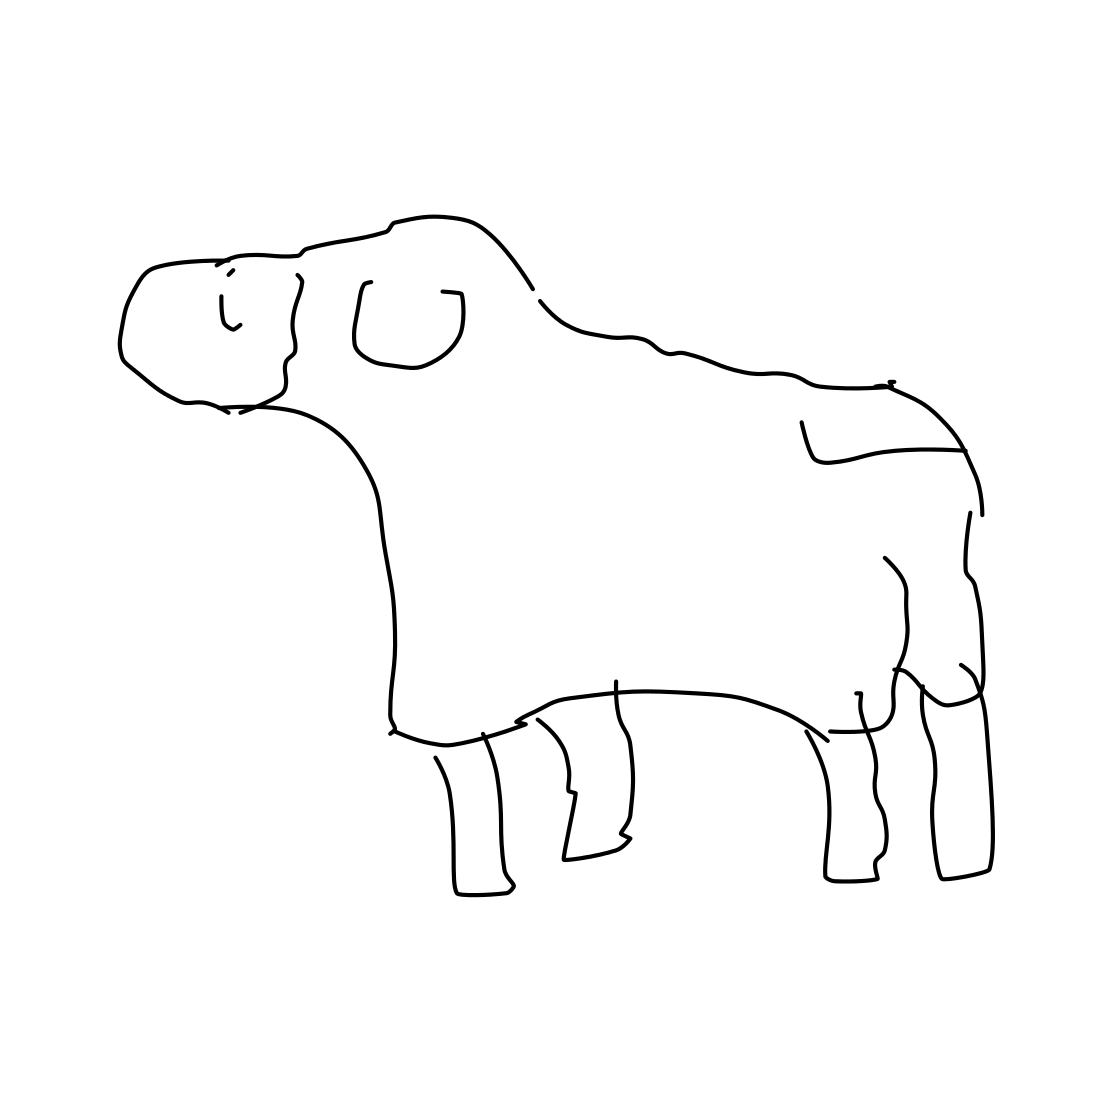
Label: sheep